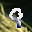
Label: 9